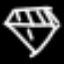
Label: diamond